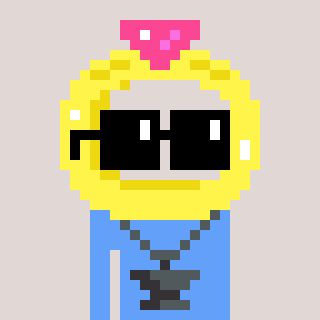
a pixel art character with square black sunglasses, a ring-shaped head and a blue-colored body on a warm background